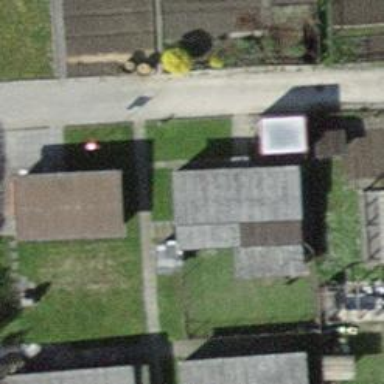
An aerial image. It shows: Allotment house.